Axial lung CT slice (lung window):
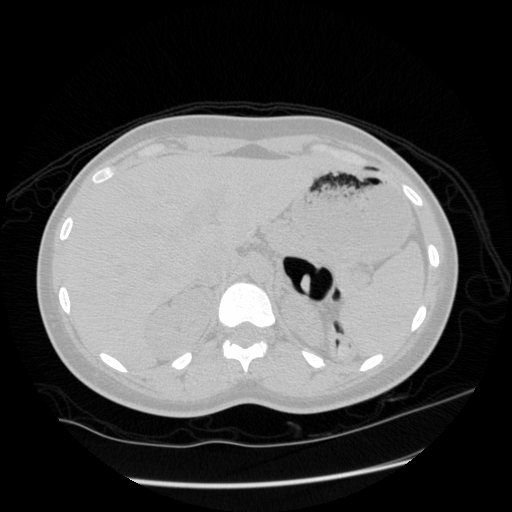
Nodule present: no